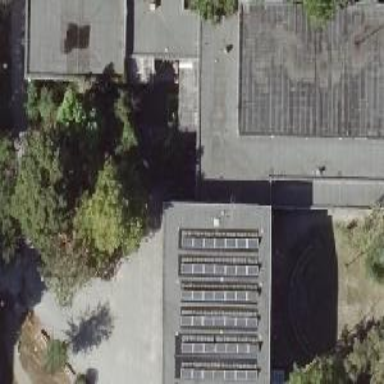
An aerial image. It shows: School building with flat roof.